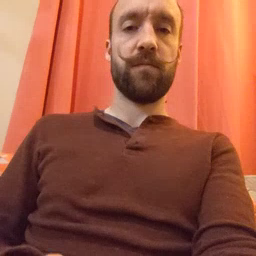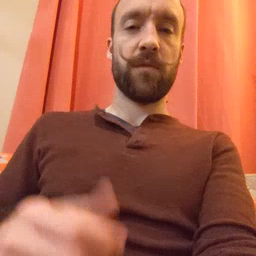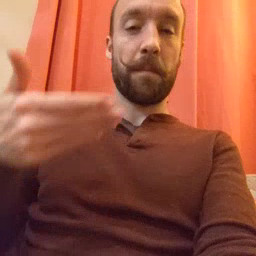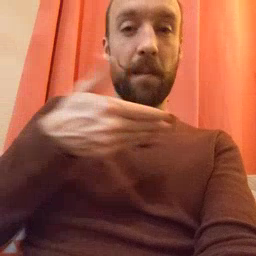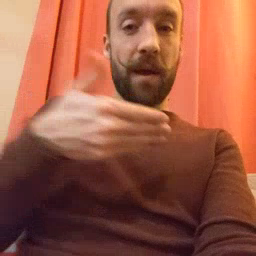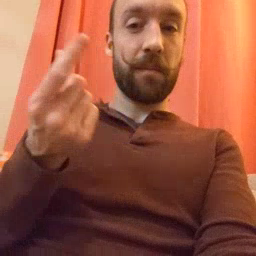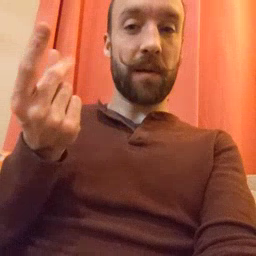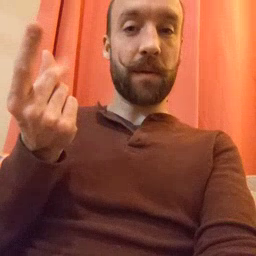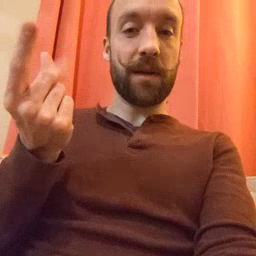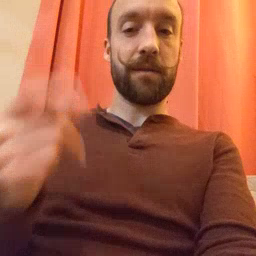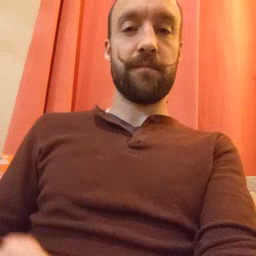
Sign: puppy